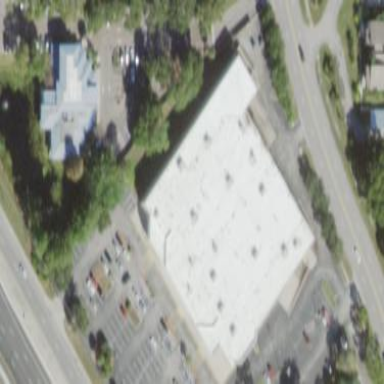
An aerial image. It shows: Store building.